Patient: sex M, age 35
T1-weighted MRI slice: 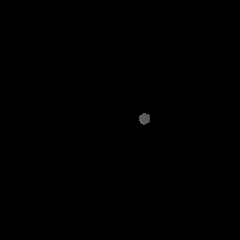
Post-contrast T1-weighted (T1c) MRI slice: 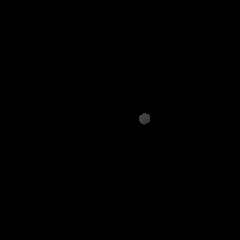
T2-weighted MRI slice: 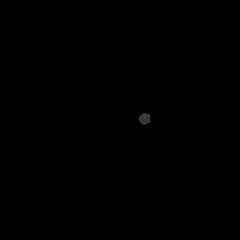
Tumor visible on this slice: no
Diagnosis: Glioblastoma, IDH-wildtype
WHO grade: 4